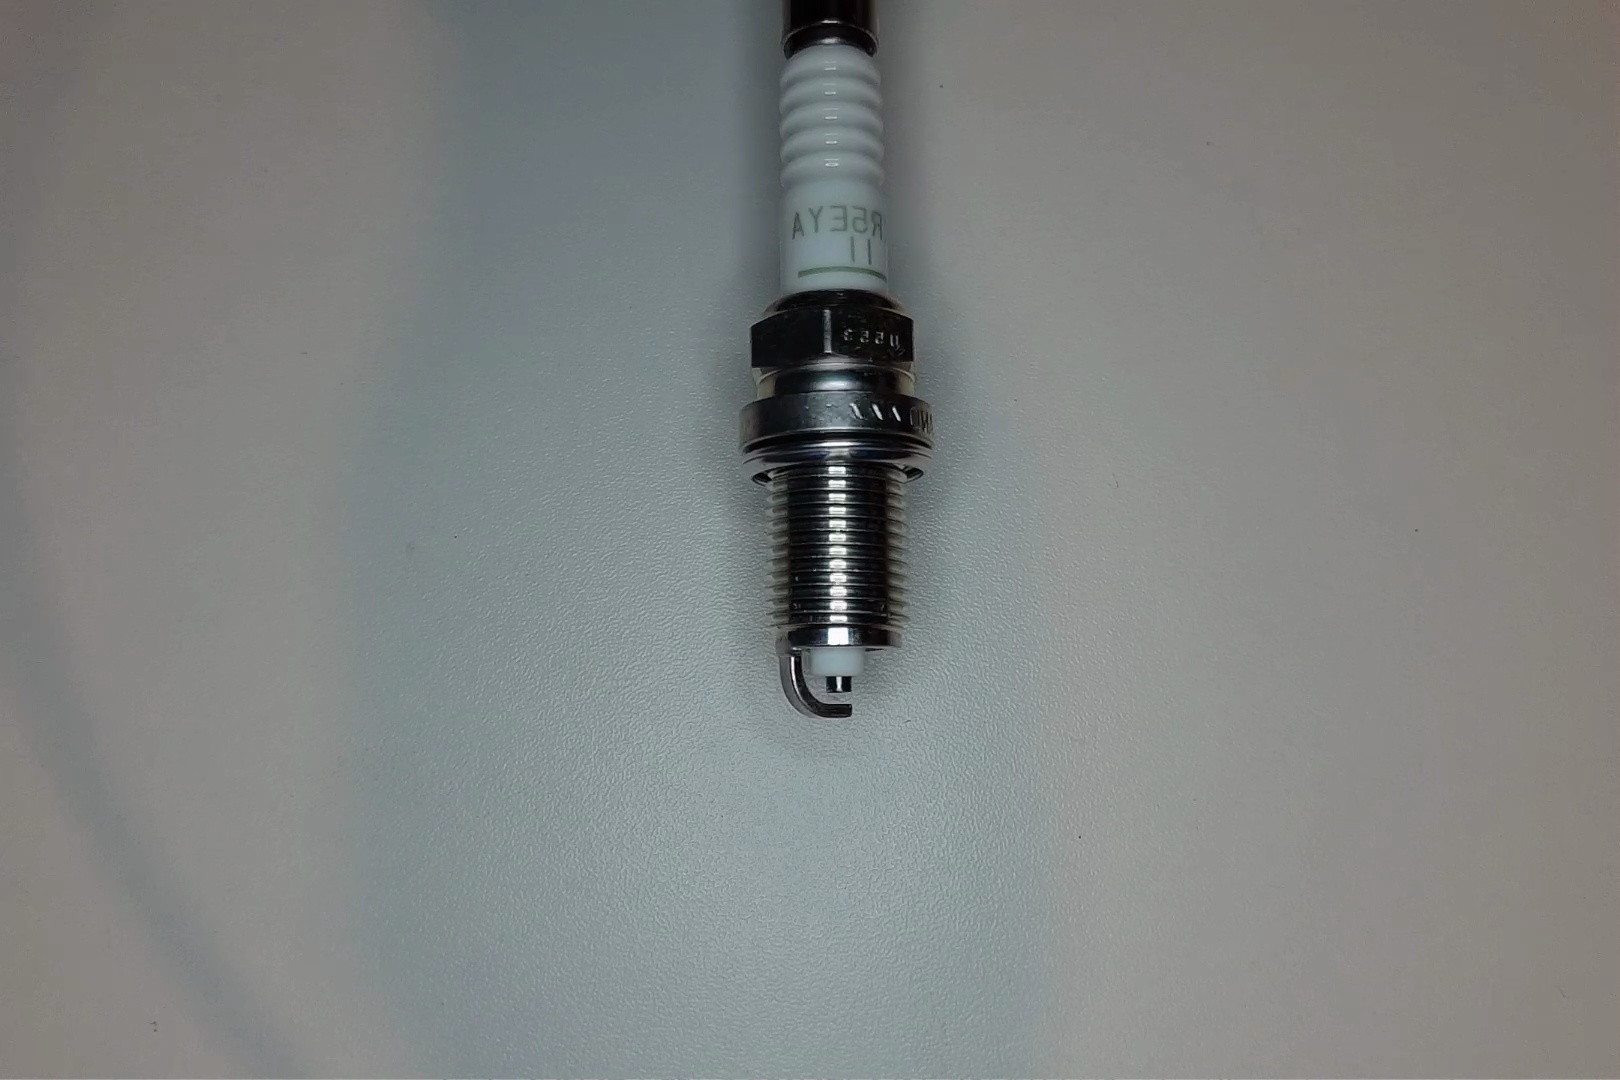
Label: normal